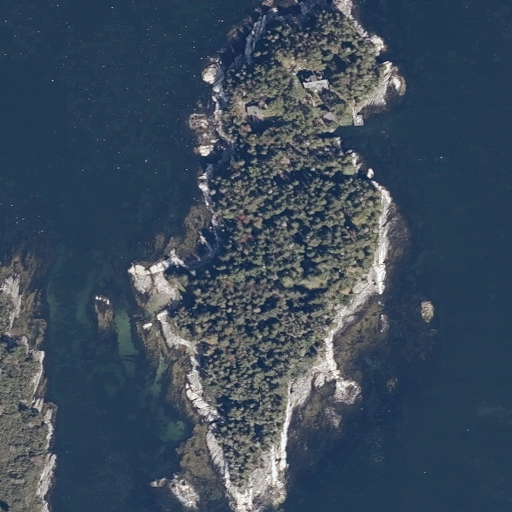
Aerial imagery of island in Maine named Little Wood Island containing open water, herbaceous wetlands, evergreen forest, shrub, grassland, open development, mixed forest, woody wetlands, and deciduous forest